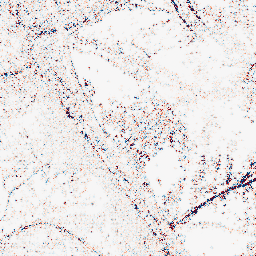
Category: edge_preserving
Decomposition family: median
Decomposition parameters: size: 3
Upsampling method: regularized
Upsampling parameters: scale: 2
lambda_reg: 0.1
Upsampling scale: 2